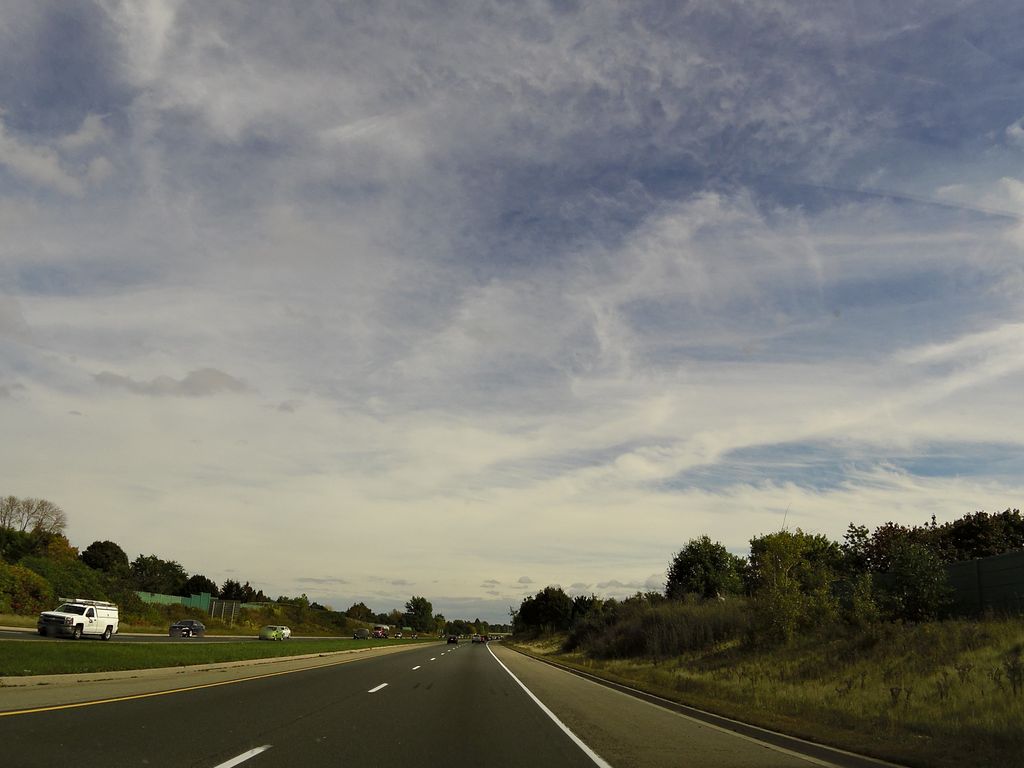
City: hamilton